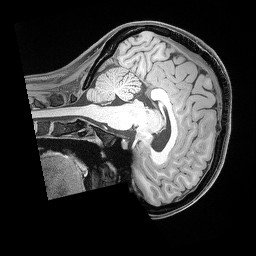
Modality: T1w
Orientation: sagittal
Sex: female
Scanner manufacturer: siemens
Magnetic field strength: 3 T
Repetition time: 2.53 s
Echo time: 0.00169 s